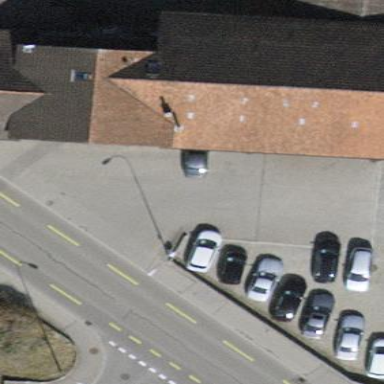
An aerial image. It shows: Retail building.